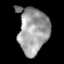
Tissue: lung
Cell type: T cells
Senescence score: 0.1569
Nuclear area (px): 1390
Mean DAPI intensity: 156.389